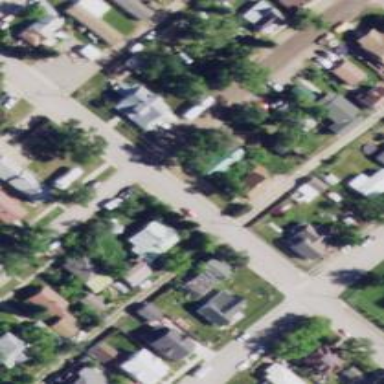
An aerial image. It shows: Alleyway designated as service road.